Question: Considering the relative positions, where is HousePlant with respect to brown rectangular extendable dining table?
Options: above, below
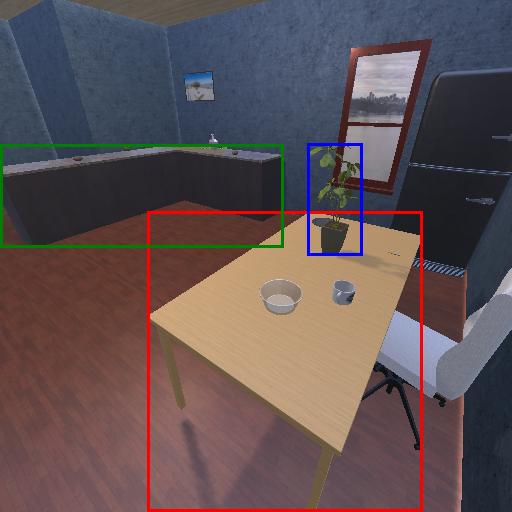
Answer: above